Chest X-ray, PA view. Patient: 62 years old, sex M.
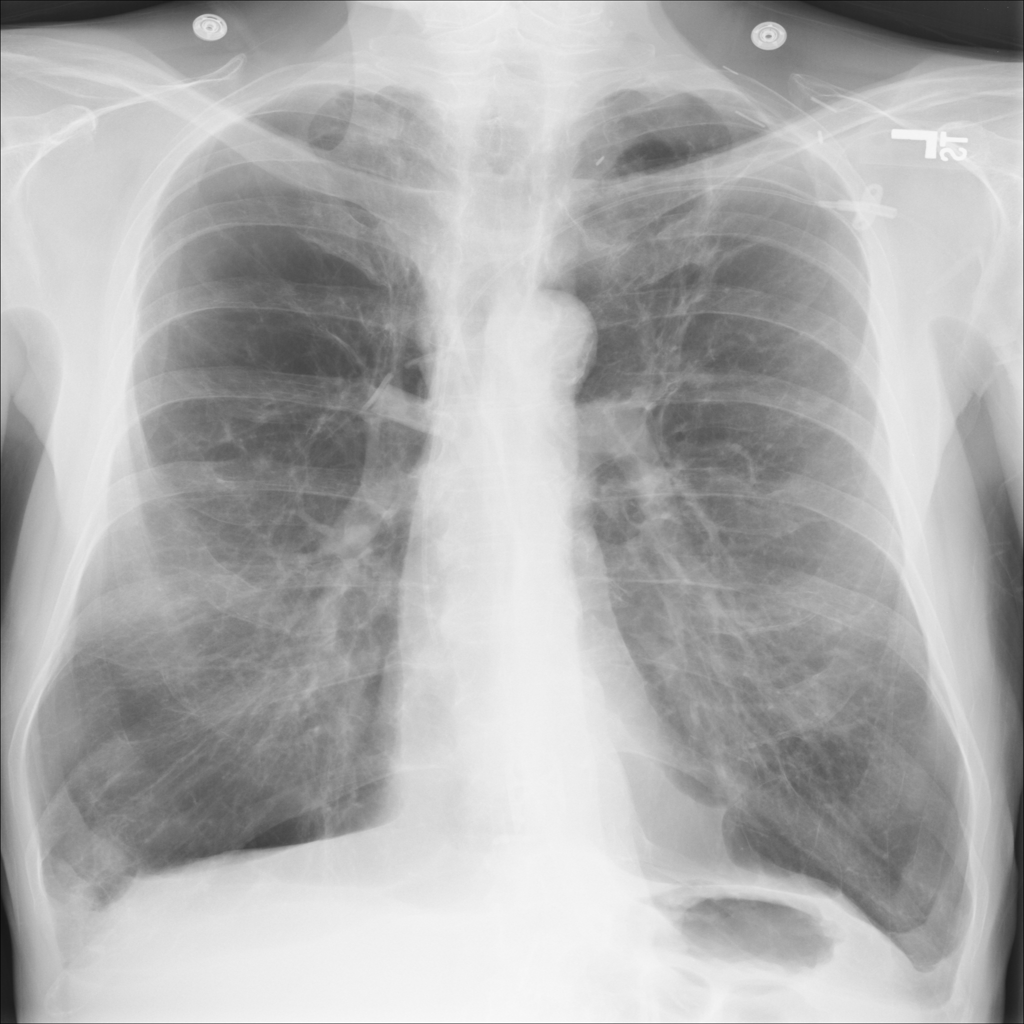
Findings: No Finding